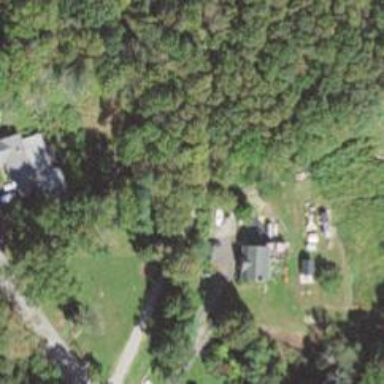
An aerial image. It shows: Residential driveway designated as service road.